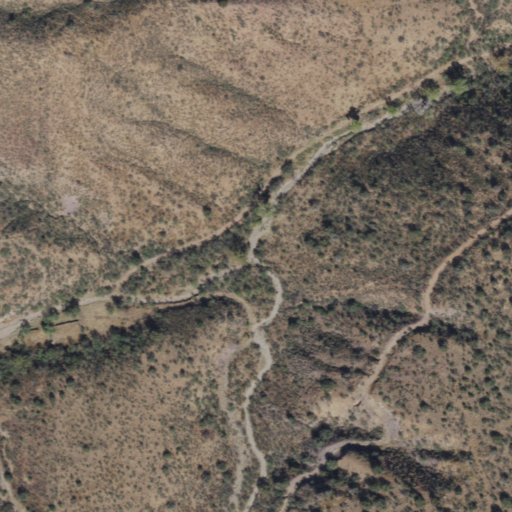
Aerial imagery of valley in Arizona named Nugget Canyon containing shrub and evergreen forest